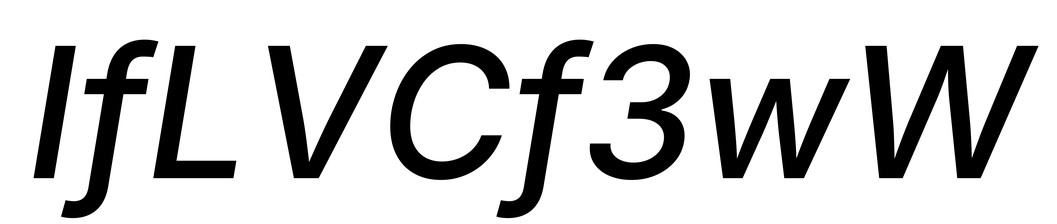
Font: Inter-Italic_Medium_Italic